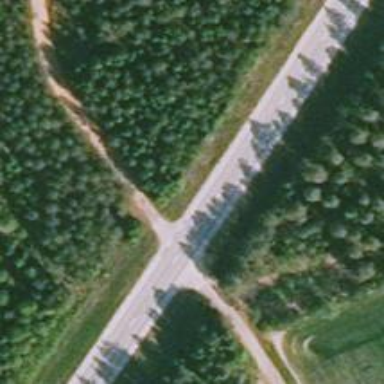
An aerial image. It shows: Asphalt trunk highway.